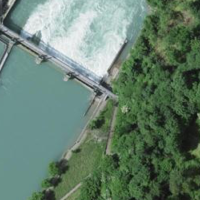
EUNIS habitat code: 53
Species observed at this site:
Corvus corone
Cyanistes caeruleus
Anas platyrhynchos
Troglodytes troglodytes
Aythya ferina
Dendrocopos major
Passer domesticus
Fringilla coelebs
Sylvia atricapilla
Turdus merula
Phylloscopus collybita
Castor fiber
Parus major
Mergus merganser
Cinclus cinclus
Squalius cephalus
Motacilla alba